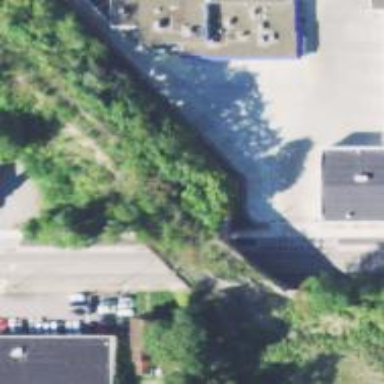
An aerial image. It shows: Abandoned railway bridge.